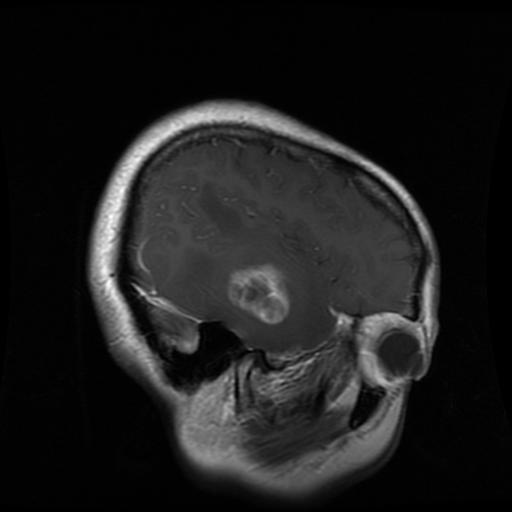
Label: glioma